Question: Please help me out with this problem which making me sick.
Aim :
i was about to to setup a website in GCE instance (GoogleCloud Platfrom)
Setup :
Centos 7 instance lets call it as "host-vm" ,
docker engine installed in it , were wordpress and mariadb runs as a container , were the host-vm port is mapped with container port ;
port 80 is allowed as TCP as service and Firewall rule in VPC is allowed for port 80 ; my host-vm ephemeral IP (which is dynamic)
<URL>
issue :
initially it was working (am able to get the admin page and my webpages got loaded ) on the first day.
on followed by next day ! External IP got changed , because it is ephemeral.
when i try to access my website using the URL " : 80"
<URL>
When i try to curl my external IP
[][
When i see the WordPress log :
$docker container logs -f wordpress
<URL>
I don't have idea what this logs means but :-( , but one thing "<URL>" this does not contains my current external IP.
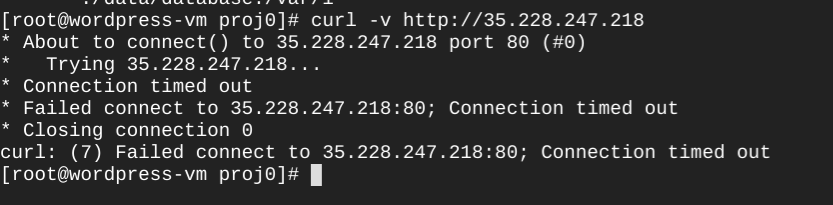
Answer: I reserved a static external IP to the host-vm. And my issue got resolved.